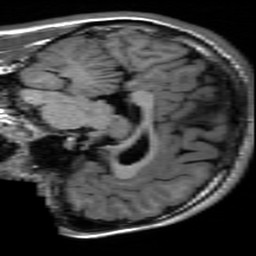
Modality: inplaneT1
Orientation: sagittal
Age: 19
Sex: male
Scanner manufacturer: ge
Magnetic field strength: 3 T
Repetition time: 2.499 s
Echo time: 0.02513 s